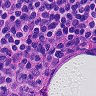
Metastatic tissue present: no